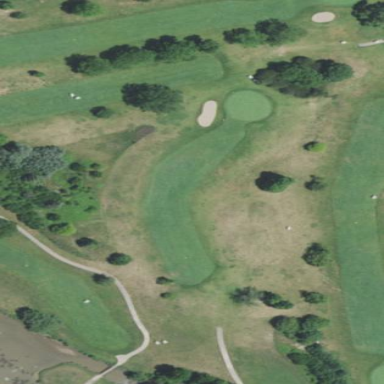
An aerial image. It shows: Golf fairway surrounded by grass.